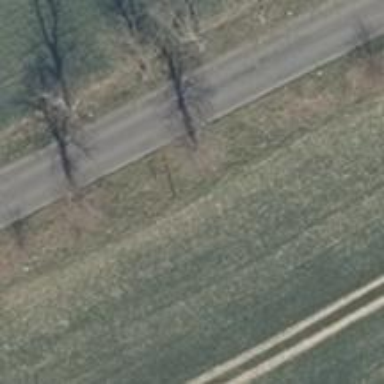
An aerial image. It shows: Row of deciduous broadleaved trees.